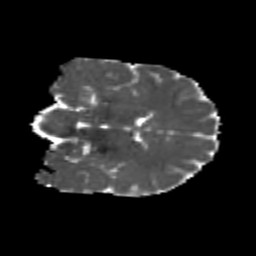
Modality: MD
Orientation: coronal
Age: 21
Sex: male
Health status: healthy
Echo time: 0.074 s